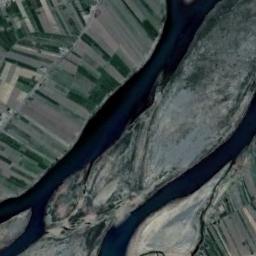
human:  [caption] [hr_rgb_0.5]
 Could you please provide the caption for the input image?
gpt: A curved blue river with islands in the river and green and tan mixed fields on both sides of the bank .

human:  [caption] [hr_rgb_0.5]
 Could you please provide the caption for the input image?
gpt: The deep blue river with a big channel bar goes through the farmland .

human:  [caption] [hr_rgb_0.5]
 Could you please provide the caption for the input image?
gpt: There are several meadows beside the river .

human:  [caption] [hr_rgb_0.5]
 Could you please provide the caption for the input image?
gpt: The river goes through bare and green farmland .

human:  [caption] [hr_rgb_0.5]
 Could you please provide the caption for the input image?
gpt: There are many farmlands around the river .